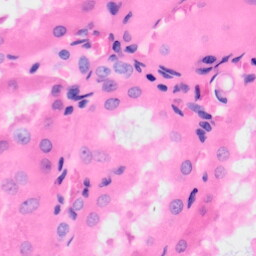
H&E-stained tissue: Kidney